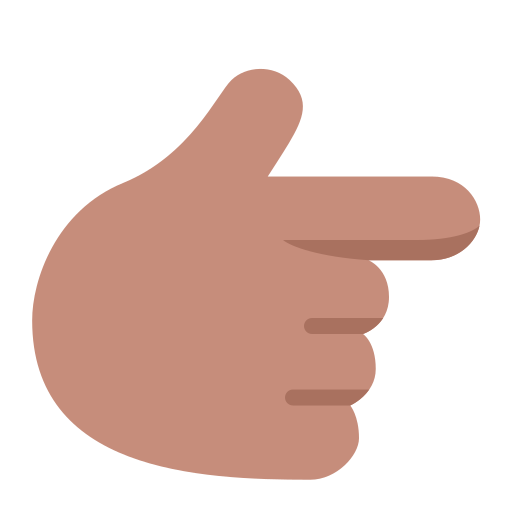
backhand index pointing right flat